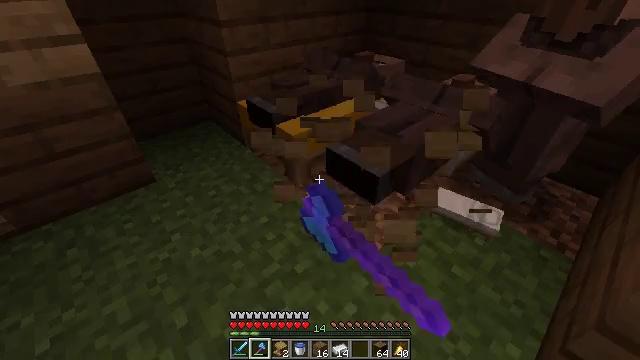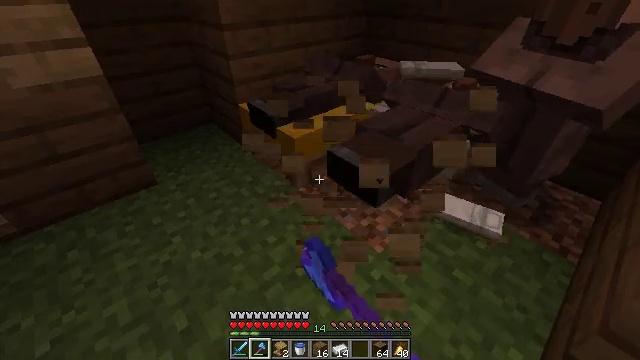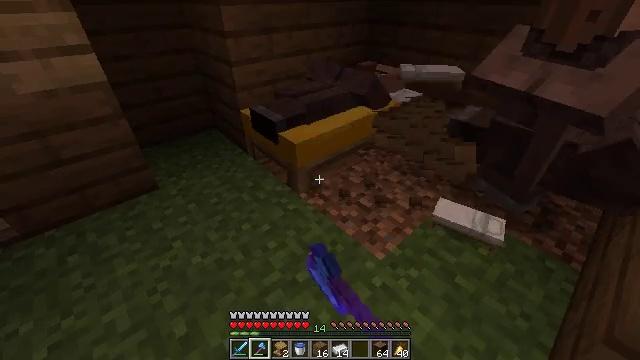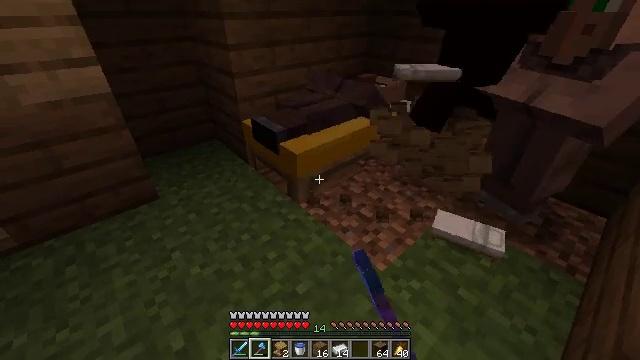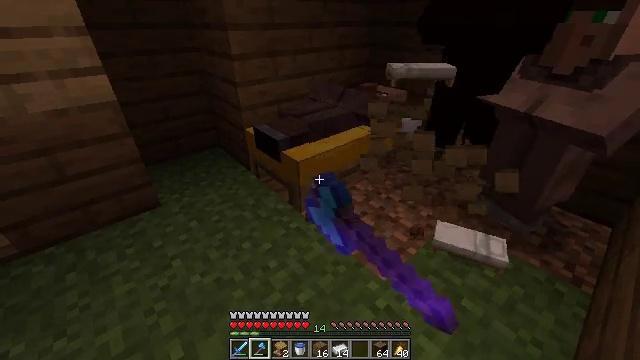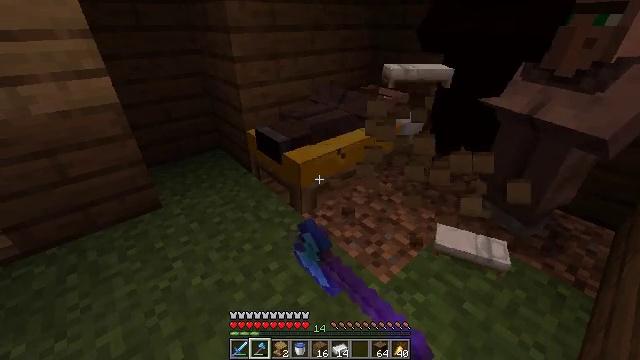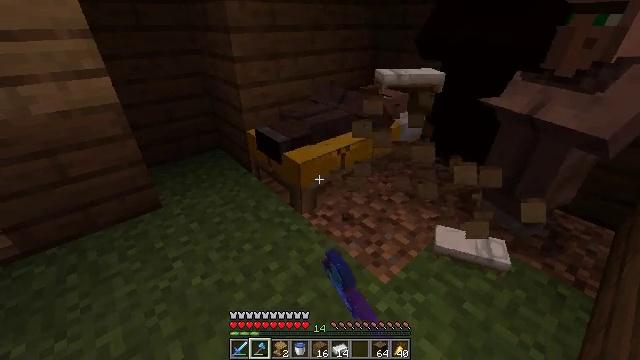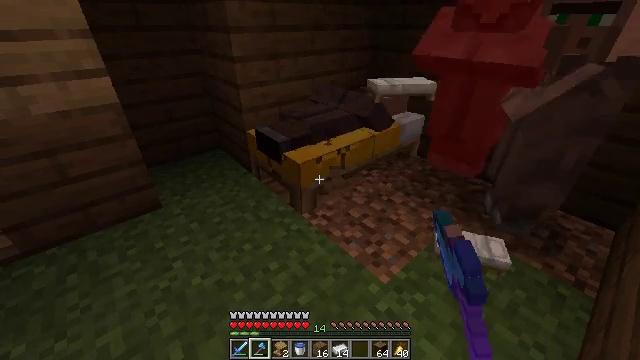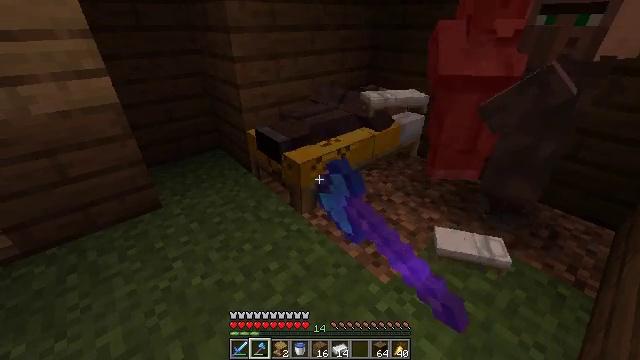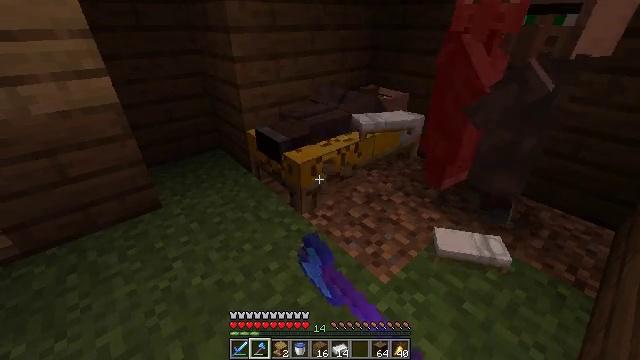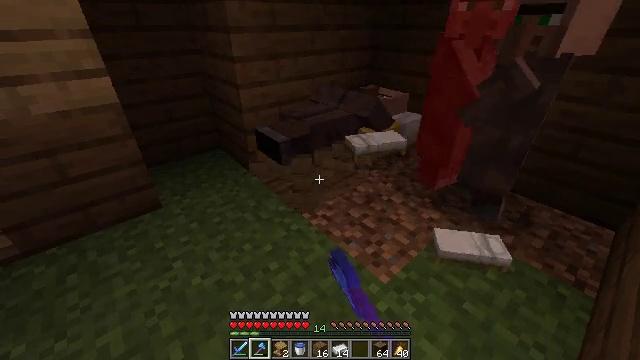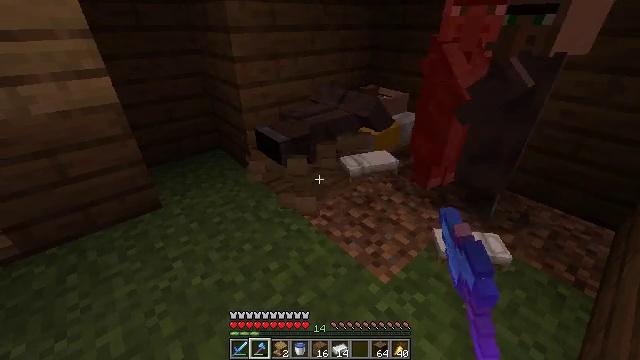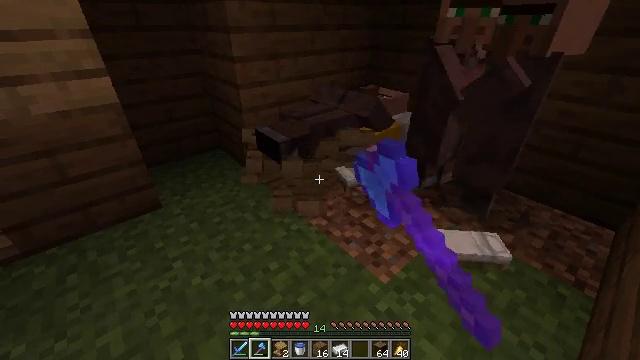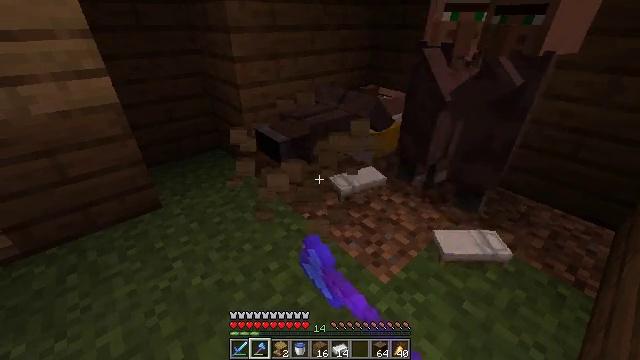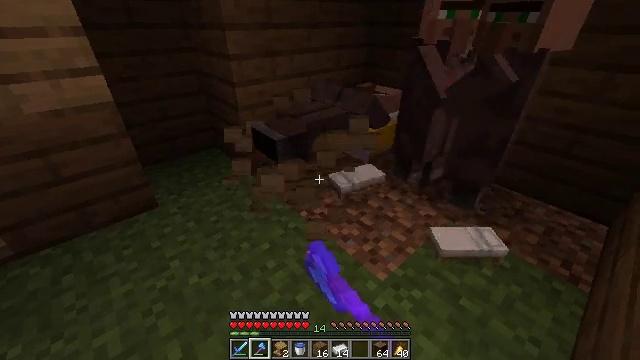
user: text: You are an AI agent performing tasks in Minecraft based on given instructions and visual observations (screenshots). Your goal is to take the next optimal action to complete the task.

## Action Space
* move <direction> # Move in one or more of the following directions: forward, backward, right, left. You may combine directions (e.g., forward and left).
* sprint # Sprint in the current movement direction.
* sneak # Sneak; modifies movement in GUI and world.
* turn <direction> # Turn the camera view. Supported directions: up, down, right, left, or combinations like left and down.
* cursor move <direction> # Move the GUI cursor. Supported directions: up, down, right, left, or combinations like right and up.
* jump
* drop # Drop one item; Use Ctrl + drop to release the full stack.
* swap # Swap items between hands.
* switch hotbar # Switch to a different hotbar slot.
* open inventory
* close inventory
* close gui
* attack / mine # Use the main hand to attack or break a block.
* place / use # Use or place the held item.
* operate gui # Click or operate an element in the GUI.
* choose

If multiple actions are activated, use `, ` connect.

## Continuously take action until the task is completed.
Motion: motion action
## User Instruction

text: Destroy the yellow bed to recycle it.
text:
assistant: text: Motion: attack / mine
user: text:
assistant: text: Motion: turn up, attack / mine
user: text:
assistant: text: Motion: turn up, attack / mine
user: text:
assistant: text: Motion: turn up, attack / mine
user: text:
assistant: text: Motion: attack / mine
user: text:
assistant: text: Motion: attack / mine
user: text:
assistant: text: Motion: attack / mine
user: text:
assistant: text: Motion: attack / mine
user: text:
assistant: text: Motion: attack / mine
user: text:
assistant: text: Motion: attack / mine
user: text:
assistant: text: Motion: attack / mine
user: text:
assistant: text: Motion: attack / mine
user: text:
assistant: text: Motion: attack / mine
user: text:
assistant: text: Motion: no_op
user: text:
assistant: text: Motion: no_op